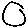
Label: circle